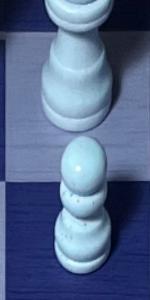
Label: Pawn_White